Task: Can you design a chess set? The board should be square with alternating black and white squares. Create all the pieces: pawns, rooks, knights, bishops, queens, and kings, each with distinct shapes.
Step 4738:
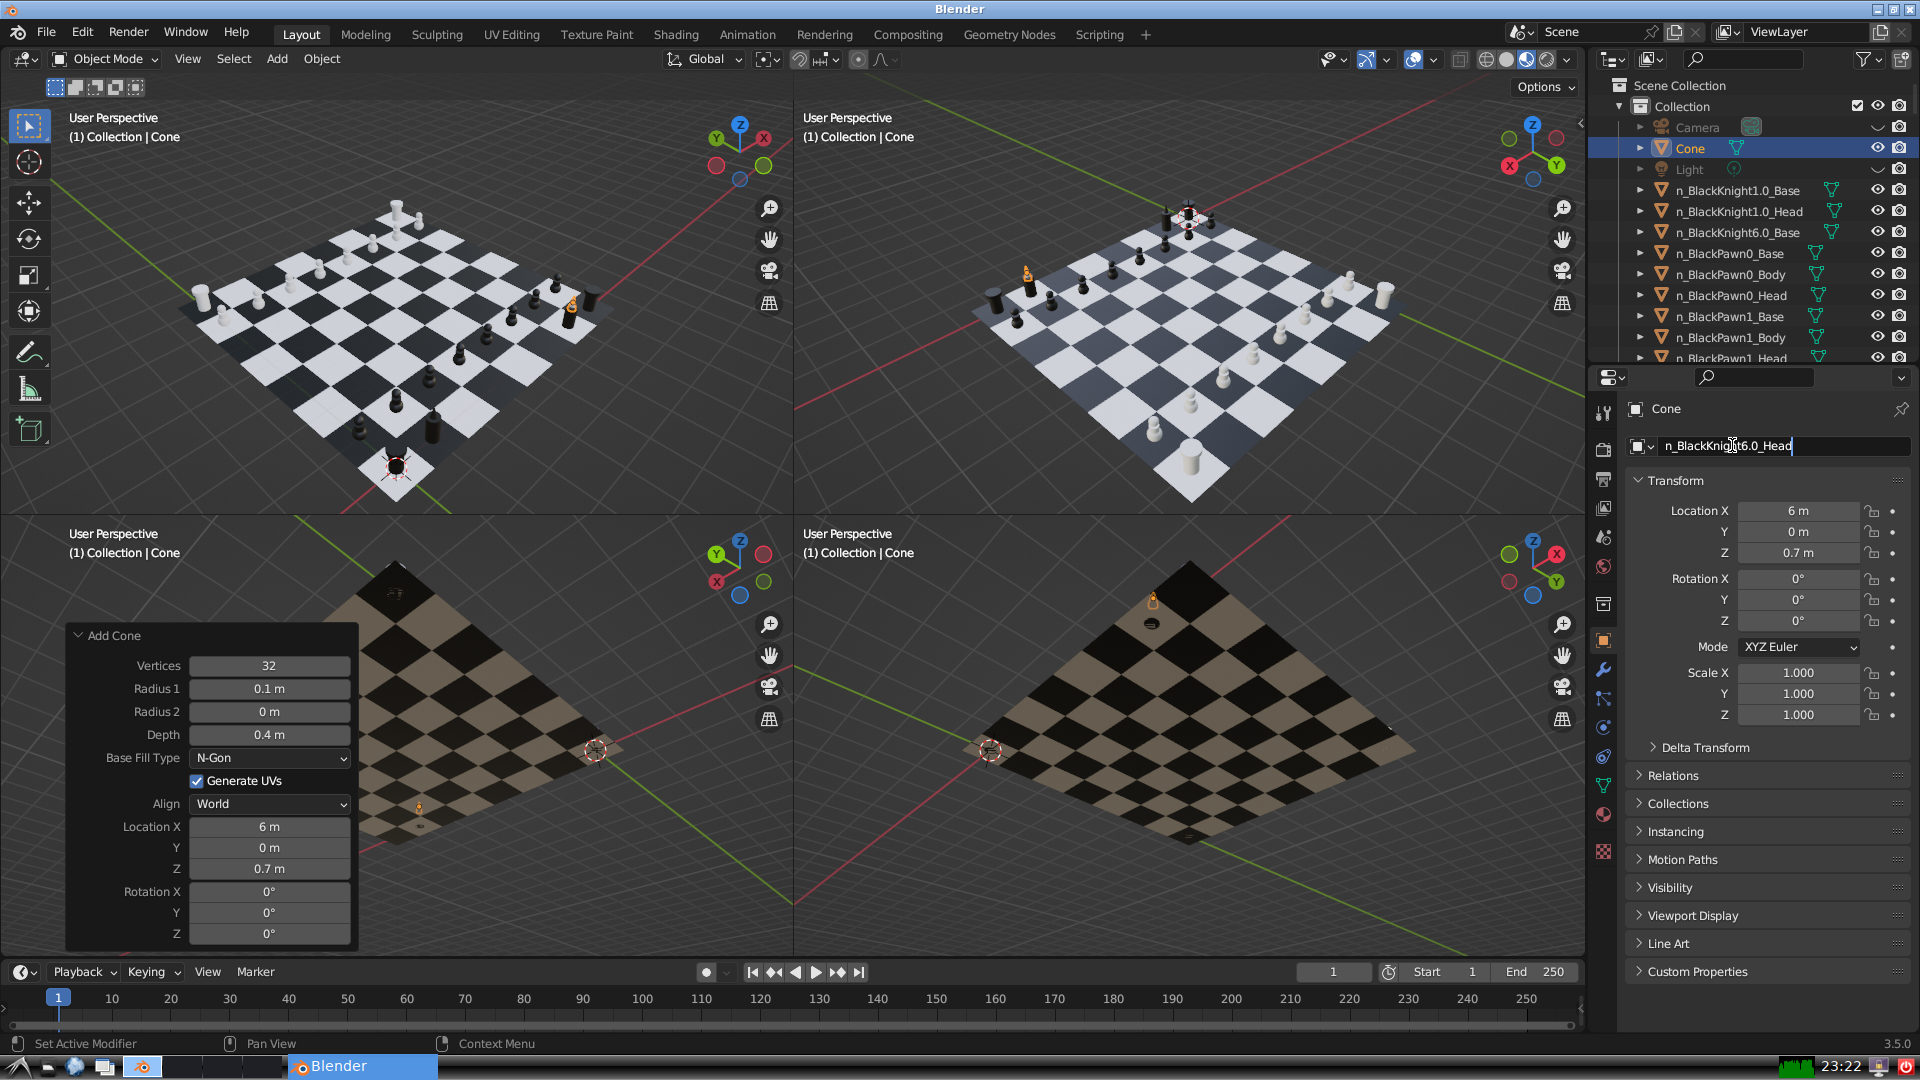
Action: {"key_press": ['Return']}